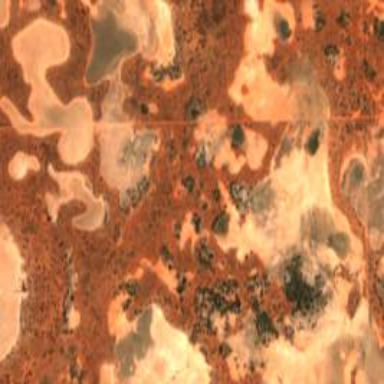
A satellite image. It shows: Dry swamp covered with mud.